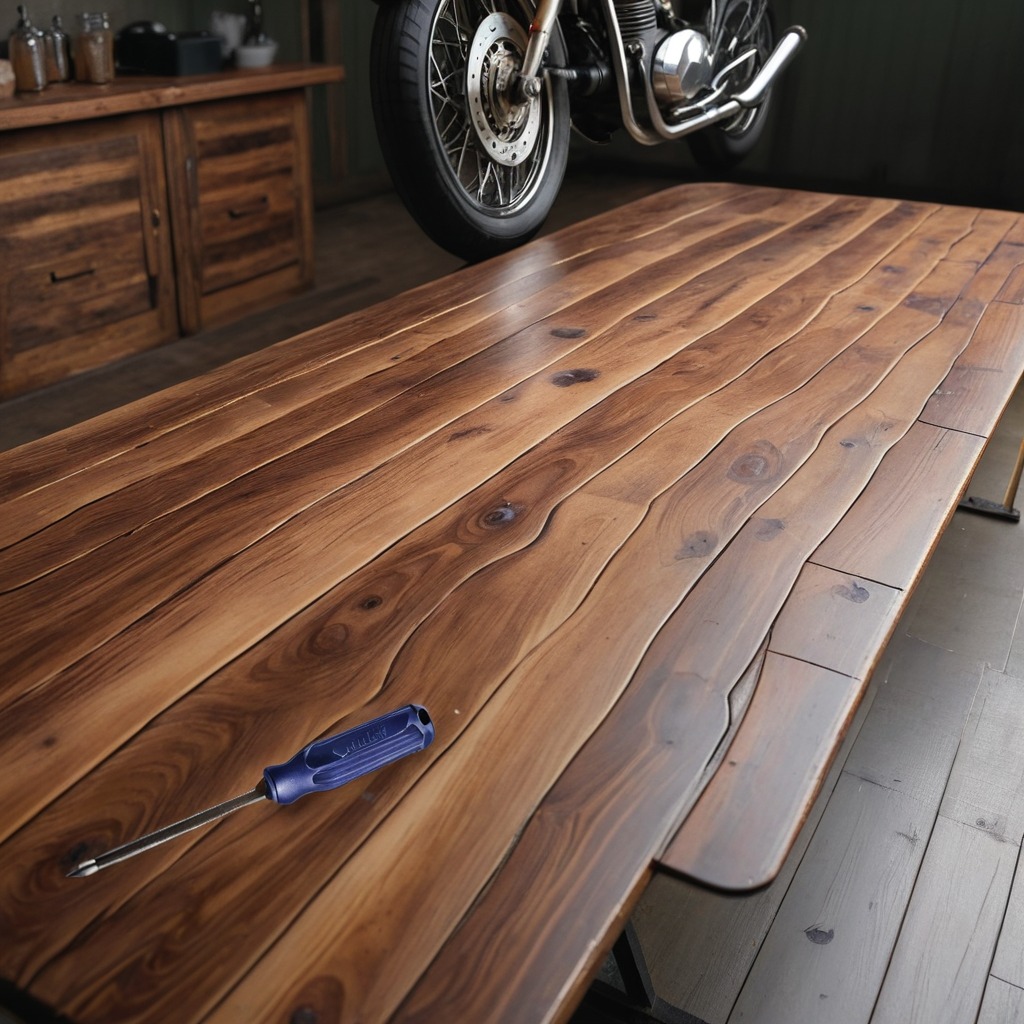
A screwdriver is lying on the wooden table in the vintage motorcycle garage.